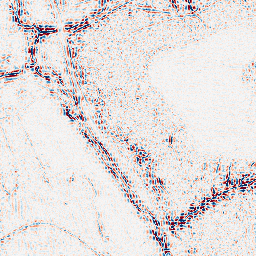
Category: wavelet
Decomposition family: wavelet_dwt
Decomposition parameters: wavelet: db8
level: 2
Upsampling method: quartic
Upsampling parameters: scale: 4
Upsampling scale: 4